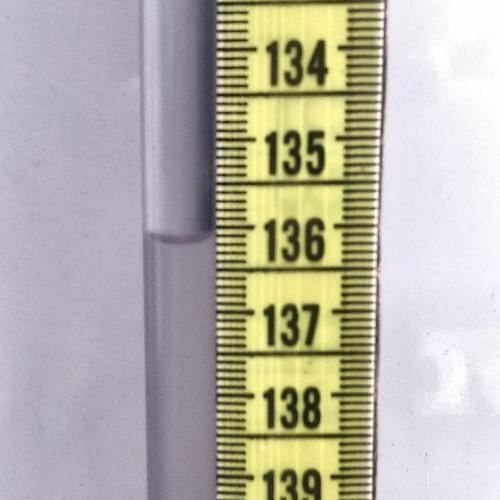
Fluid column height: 136.1 cm